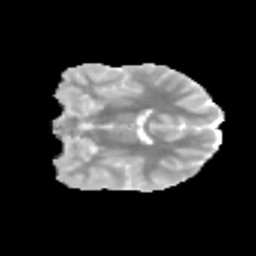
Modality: MD
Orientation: coronal
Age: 10
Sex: female
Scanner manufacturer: siemens
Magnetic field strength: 3 T
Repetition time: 3.8 s
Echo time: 0.07 s